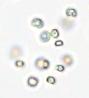
Label: Phaeocystis